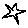
Label: star